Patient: sex M, age 60
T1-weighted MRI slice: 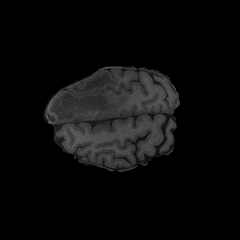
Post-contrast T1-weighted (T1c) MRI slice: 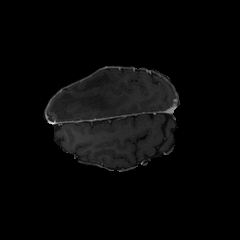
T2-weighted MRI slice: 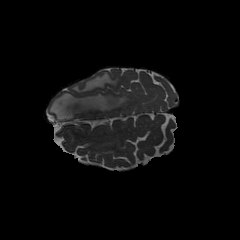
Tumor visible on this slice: yes
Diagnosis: Glioblastoma, IDH-wildtype
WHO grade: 4